Question: so ive been working on a small nodejs project and some of my user recently see weird black bars on it, i have no clue what might cause them and i cannot reproduce them at all.
here is a screenshot:
their browser version is Firefox 9.0.1
does anyone have an idea what might cause them?
update:
the problem still exists, i made one of the users turn off his javascript and he says that he still sees those black bars. i also made him install firebug and he says that he cant select the bars - only the elements underneath them. (dunno if he did it right though)
its quite strange, the only elements he sees right from the start are the ones which i positioned fixed.
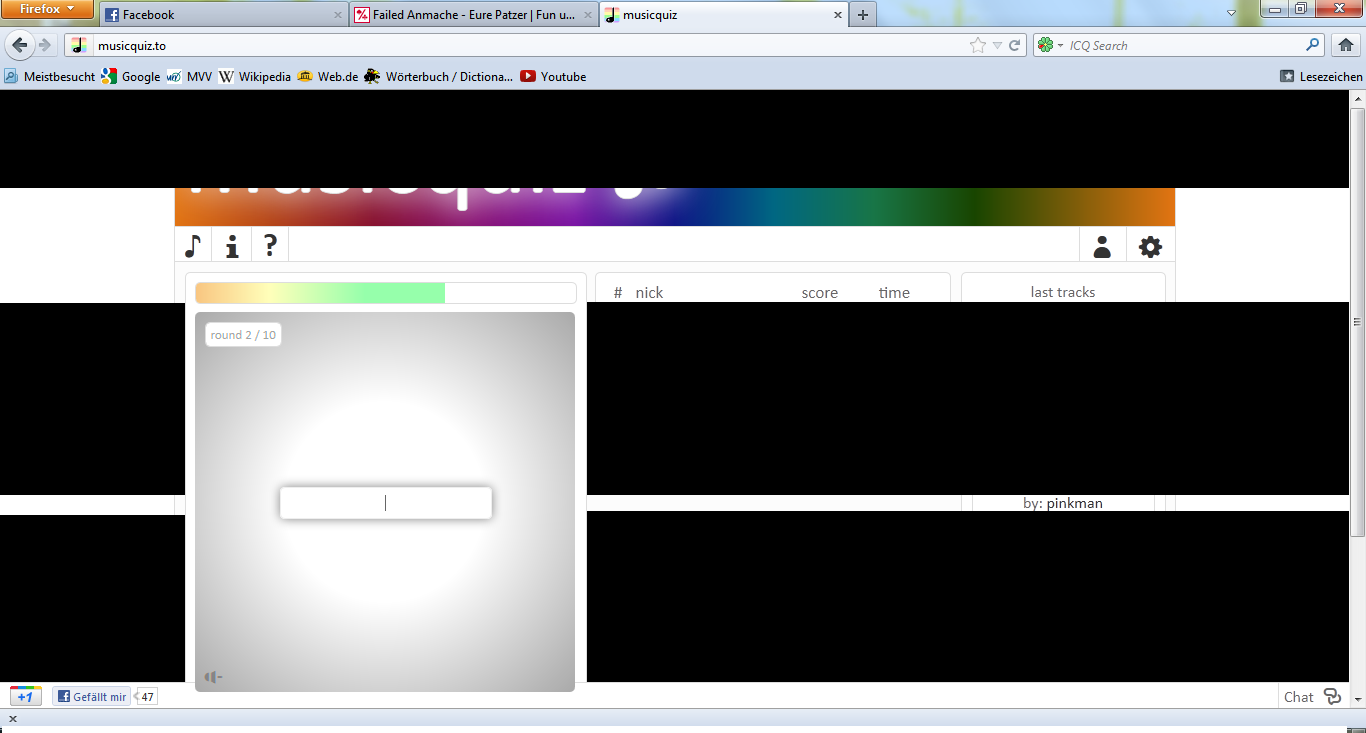
Answer: ive been able to reproduce the bug on my laptop and found out what was causing the black bars:
-
but i still dont know WHY this would happen. i'm using a linear gradient as a background in my header and a heading with multiple text shadows.
maybe this caused the bars on certain graphic cards.